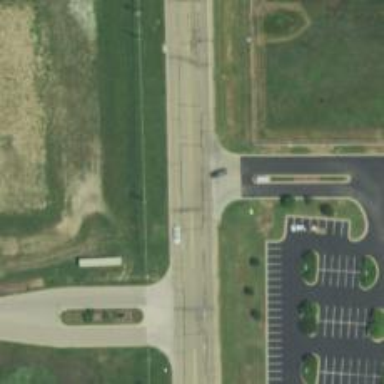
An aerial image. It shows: Asphalt road classified as tertiary.